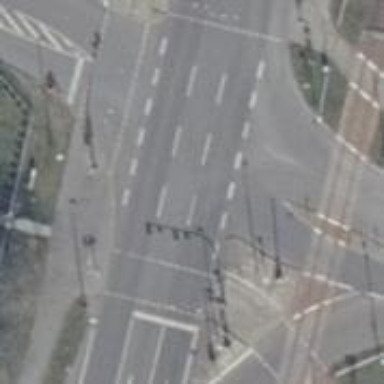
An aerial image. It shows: Road with traffic signals.